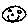
Label: smiley face